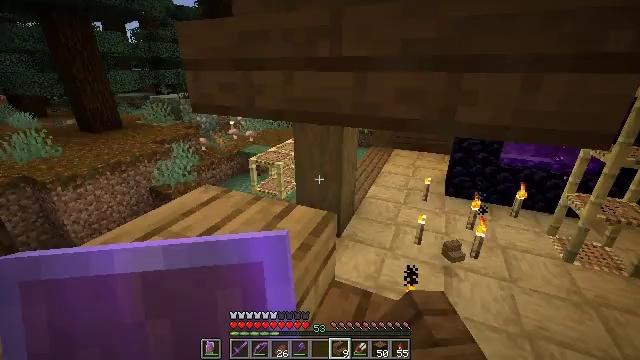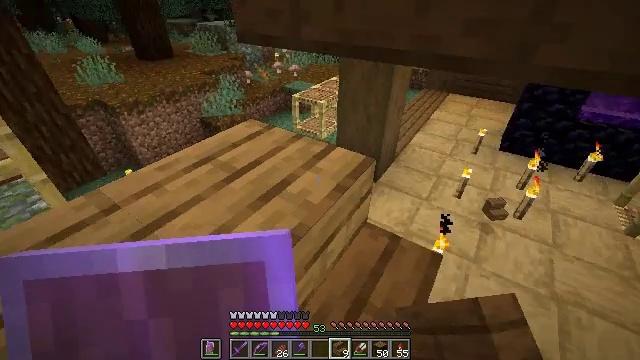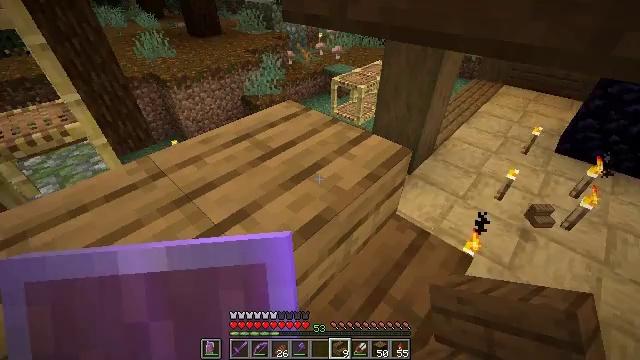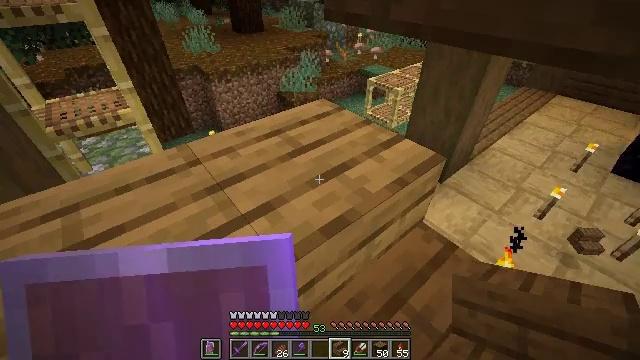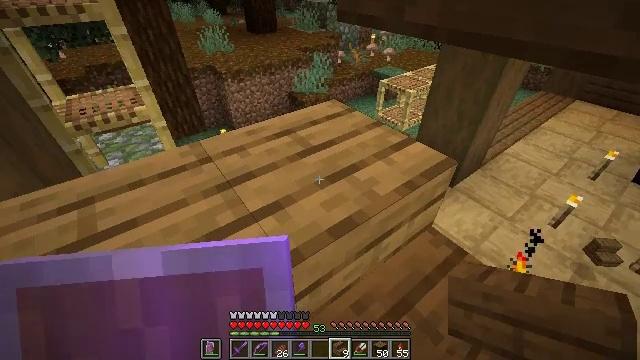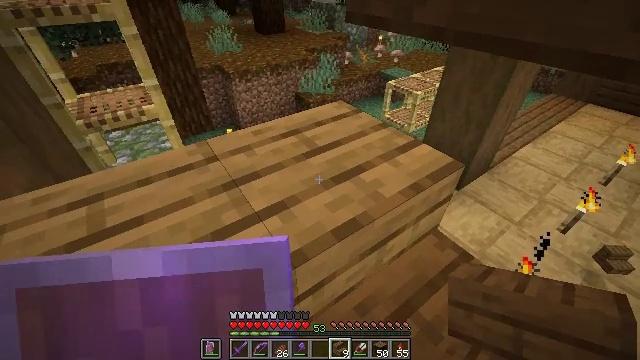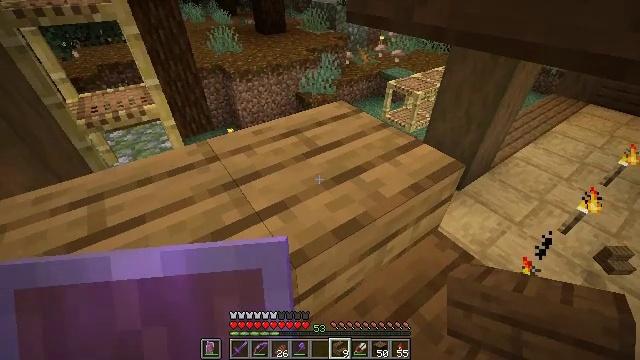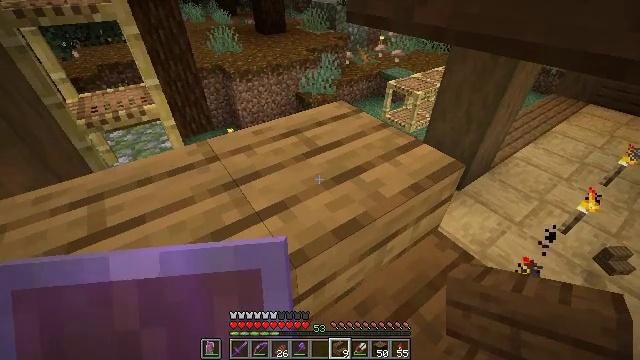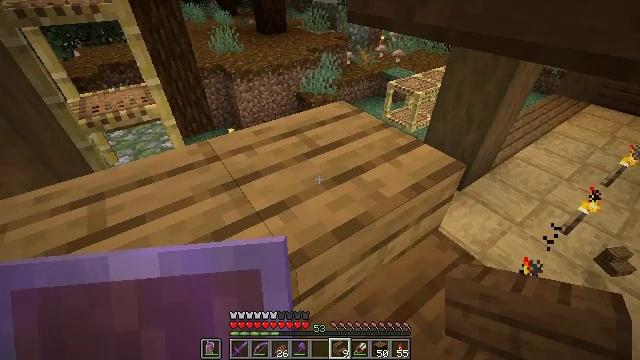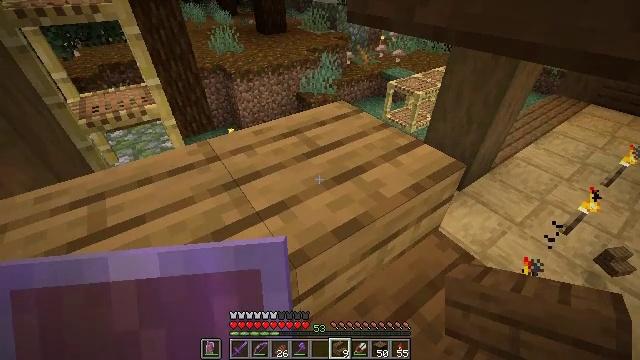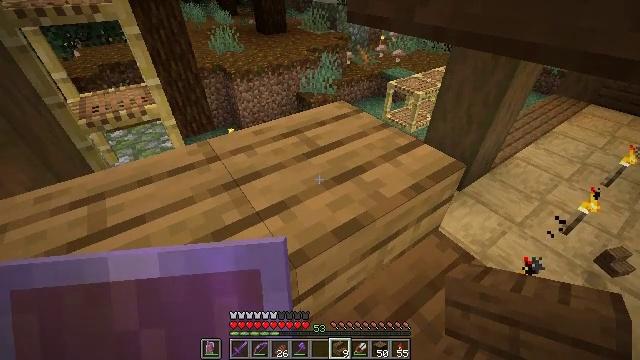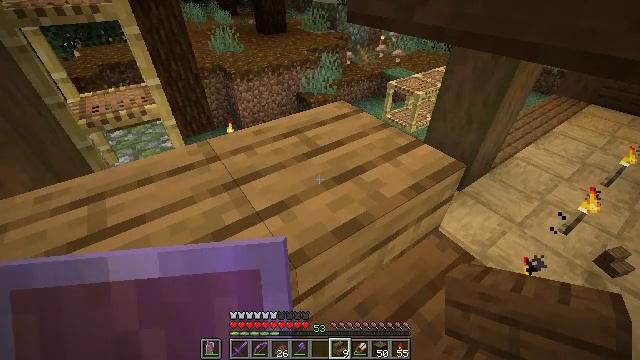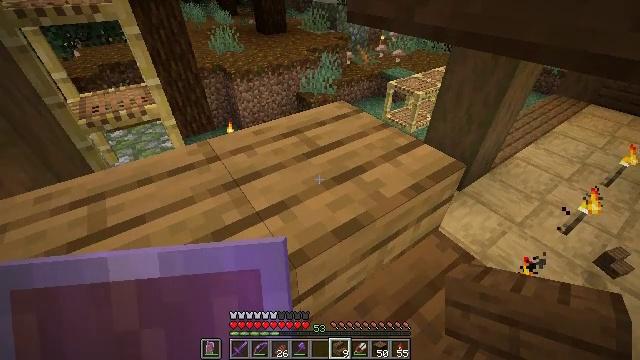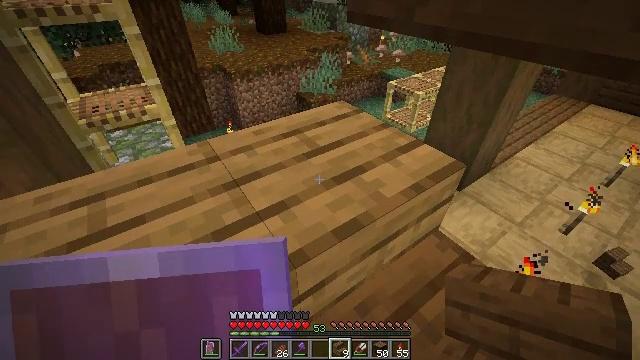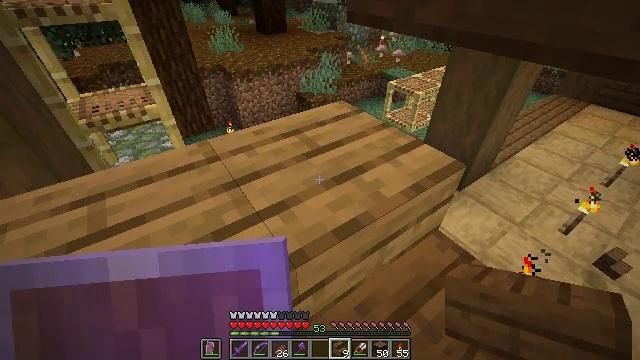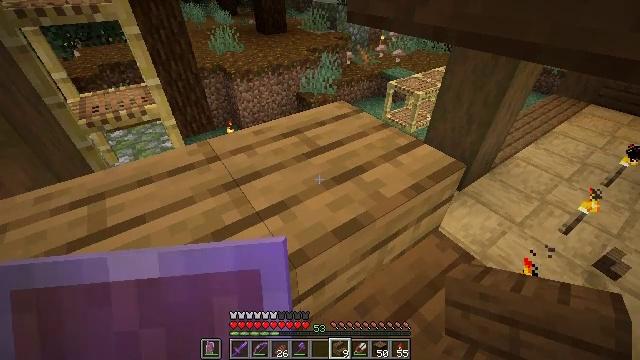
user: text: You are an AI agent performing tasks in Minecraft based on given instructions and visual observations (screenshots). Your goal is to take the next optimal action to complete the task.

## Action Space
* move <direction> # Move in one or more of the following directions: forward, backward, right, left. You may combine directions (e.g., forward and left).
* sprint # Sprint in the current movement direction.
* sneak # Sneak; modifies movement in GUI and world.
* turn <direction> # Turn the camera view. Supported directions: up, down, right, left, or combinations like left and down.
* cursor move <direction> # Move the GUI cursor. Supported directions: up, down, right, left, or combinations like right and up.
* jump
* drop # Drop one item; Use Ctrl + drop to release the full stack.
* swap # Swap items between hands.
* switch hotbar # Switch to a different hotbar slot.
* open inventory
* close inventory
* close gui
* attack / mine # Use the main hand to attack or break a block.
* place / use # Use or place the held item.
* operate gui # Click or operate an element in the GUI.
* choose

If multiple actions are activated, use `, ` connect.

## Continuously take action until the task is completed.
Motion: motion action
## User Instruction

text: Remove the oak slab to gather resources.
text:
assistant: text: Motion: sneak, turn left and down
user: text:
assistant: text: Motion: sneak, turn left and down
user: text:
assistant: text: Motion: sneak, turn left
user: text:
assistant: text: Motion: sneak, turn left
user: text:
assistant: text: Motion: sneak, turn left
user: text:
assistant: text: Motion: sneak
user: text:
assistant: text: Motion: sneak
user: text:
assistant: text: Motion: sneak
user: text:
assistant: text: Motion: sneak
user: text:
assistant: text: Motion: sneak
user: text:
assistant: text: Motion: sneak
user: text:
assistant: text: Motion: sneak
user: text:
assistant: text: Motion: sneak
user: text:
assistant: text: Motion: sneak
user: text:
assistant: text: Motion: sneak
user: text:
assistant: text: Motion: sneak
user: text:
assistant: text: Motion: sneak
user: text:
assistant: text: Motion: sneak
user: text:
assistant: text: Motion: sneak
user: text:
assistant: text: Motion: sneak
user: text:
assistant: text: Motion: sneak
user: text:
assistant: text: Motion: sneak
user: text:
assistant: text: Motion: sneak
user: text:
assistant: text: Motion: sneak
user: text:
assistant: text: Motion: sneak
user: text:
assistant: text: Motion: sneak
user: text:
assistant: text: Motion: sneak
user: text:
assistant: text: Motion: sneak
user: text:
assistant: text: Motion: sneak
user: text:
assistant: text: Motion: sneak